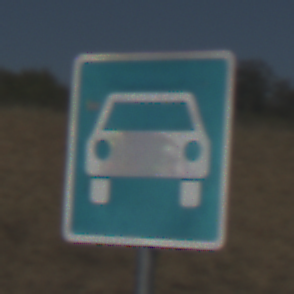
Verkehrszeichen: Kraftfahrstrasse
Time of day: Midday
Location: Outdoor (RoadRail)
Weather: Clear
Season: Summer
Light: Natural